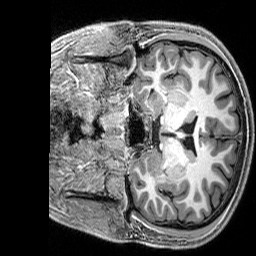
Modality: T1w
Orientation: coronal
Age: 23
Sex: male
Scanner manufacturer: siemens
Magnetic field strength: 3 T
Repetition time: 2.8 s
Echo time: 0.00212 s